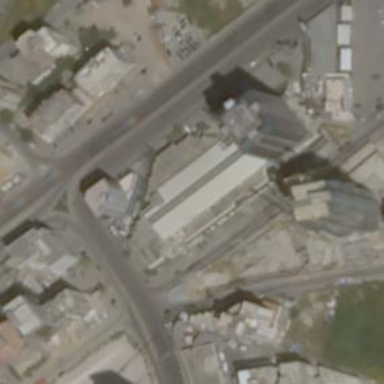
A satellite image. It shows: Mall building.